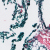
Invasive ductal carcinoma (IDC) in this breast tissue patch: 0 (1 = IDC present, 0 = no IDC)